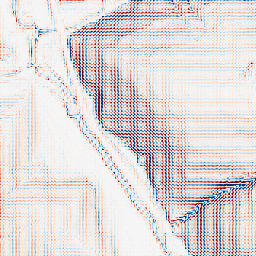
Category: wavelet
Decomposition family: wavelet_dwt
Decomposition parameters: wavelet: haar
level: 2
Upsampling method: sinc_hamming
Upsampling parameters: scale: 8
kernel_size: 8
Upsampling scale: 8